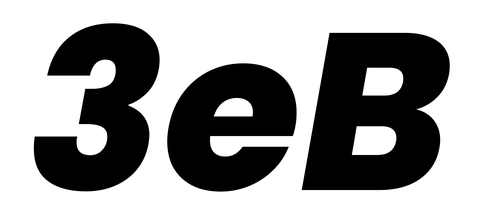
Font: Poppins-ExtraBoldItalic